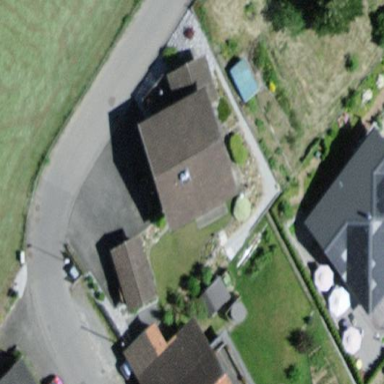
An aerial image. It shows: Residential building.